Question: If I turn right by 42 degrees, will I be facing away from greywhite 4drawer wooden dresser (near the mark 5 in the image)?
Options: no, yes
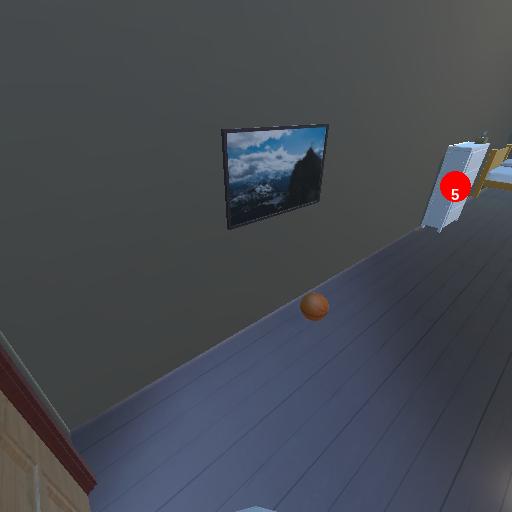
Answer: no